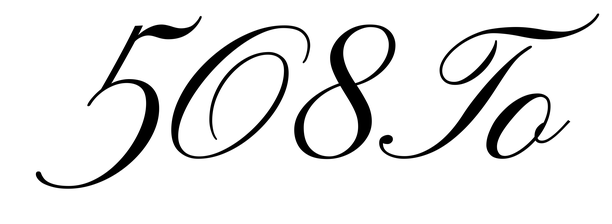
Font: PinyonScript-Regular